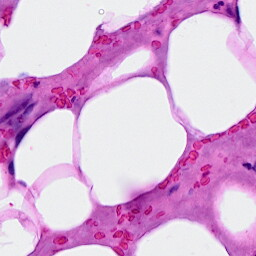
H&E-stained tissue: Breast